Question: I added an EditText to the layout, the layout contain this:
'''
<EditText
android:id="@+id/edit_cause_details"
android:layout_width="fill_parent"
android:layout_height="wrap_content"
android:layout_marginLeft="10dp"
android:layout_marginRight="10dp"
android:maxLines="4"
android:padding="0dp"
android:hint="@string/cause_other_hint"
android:layout_weight="2"/>
'''
and the result is this:

1) the vertical space between the actual text (hint) to the line representing the EditText is to big (the vertical red line)
2) the horizontal space between the EditText border to the actual text (hint) is too small, should be idented a bit more.. (the horizontal red line)
How can I fix this to look nicer?
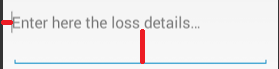
Answer: Try it by removing . I got correct view.